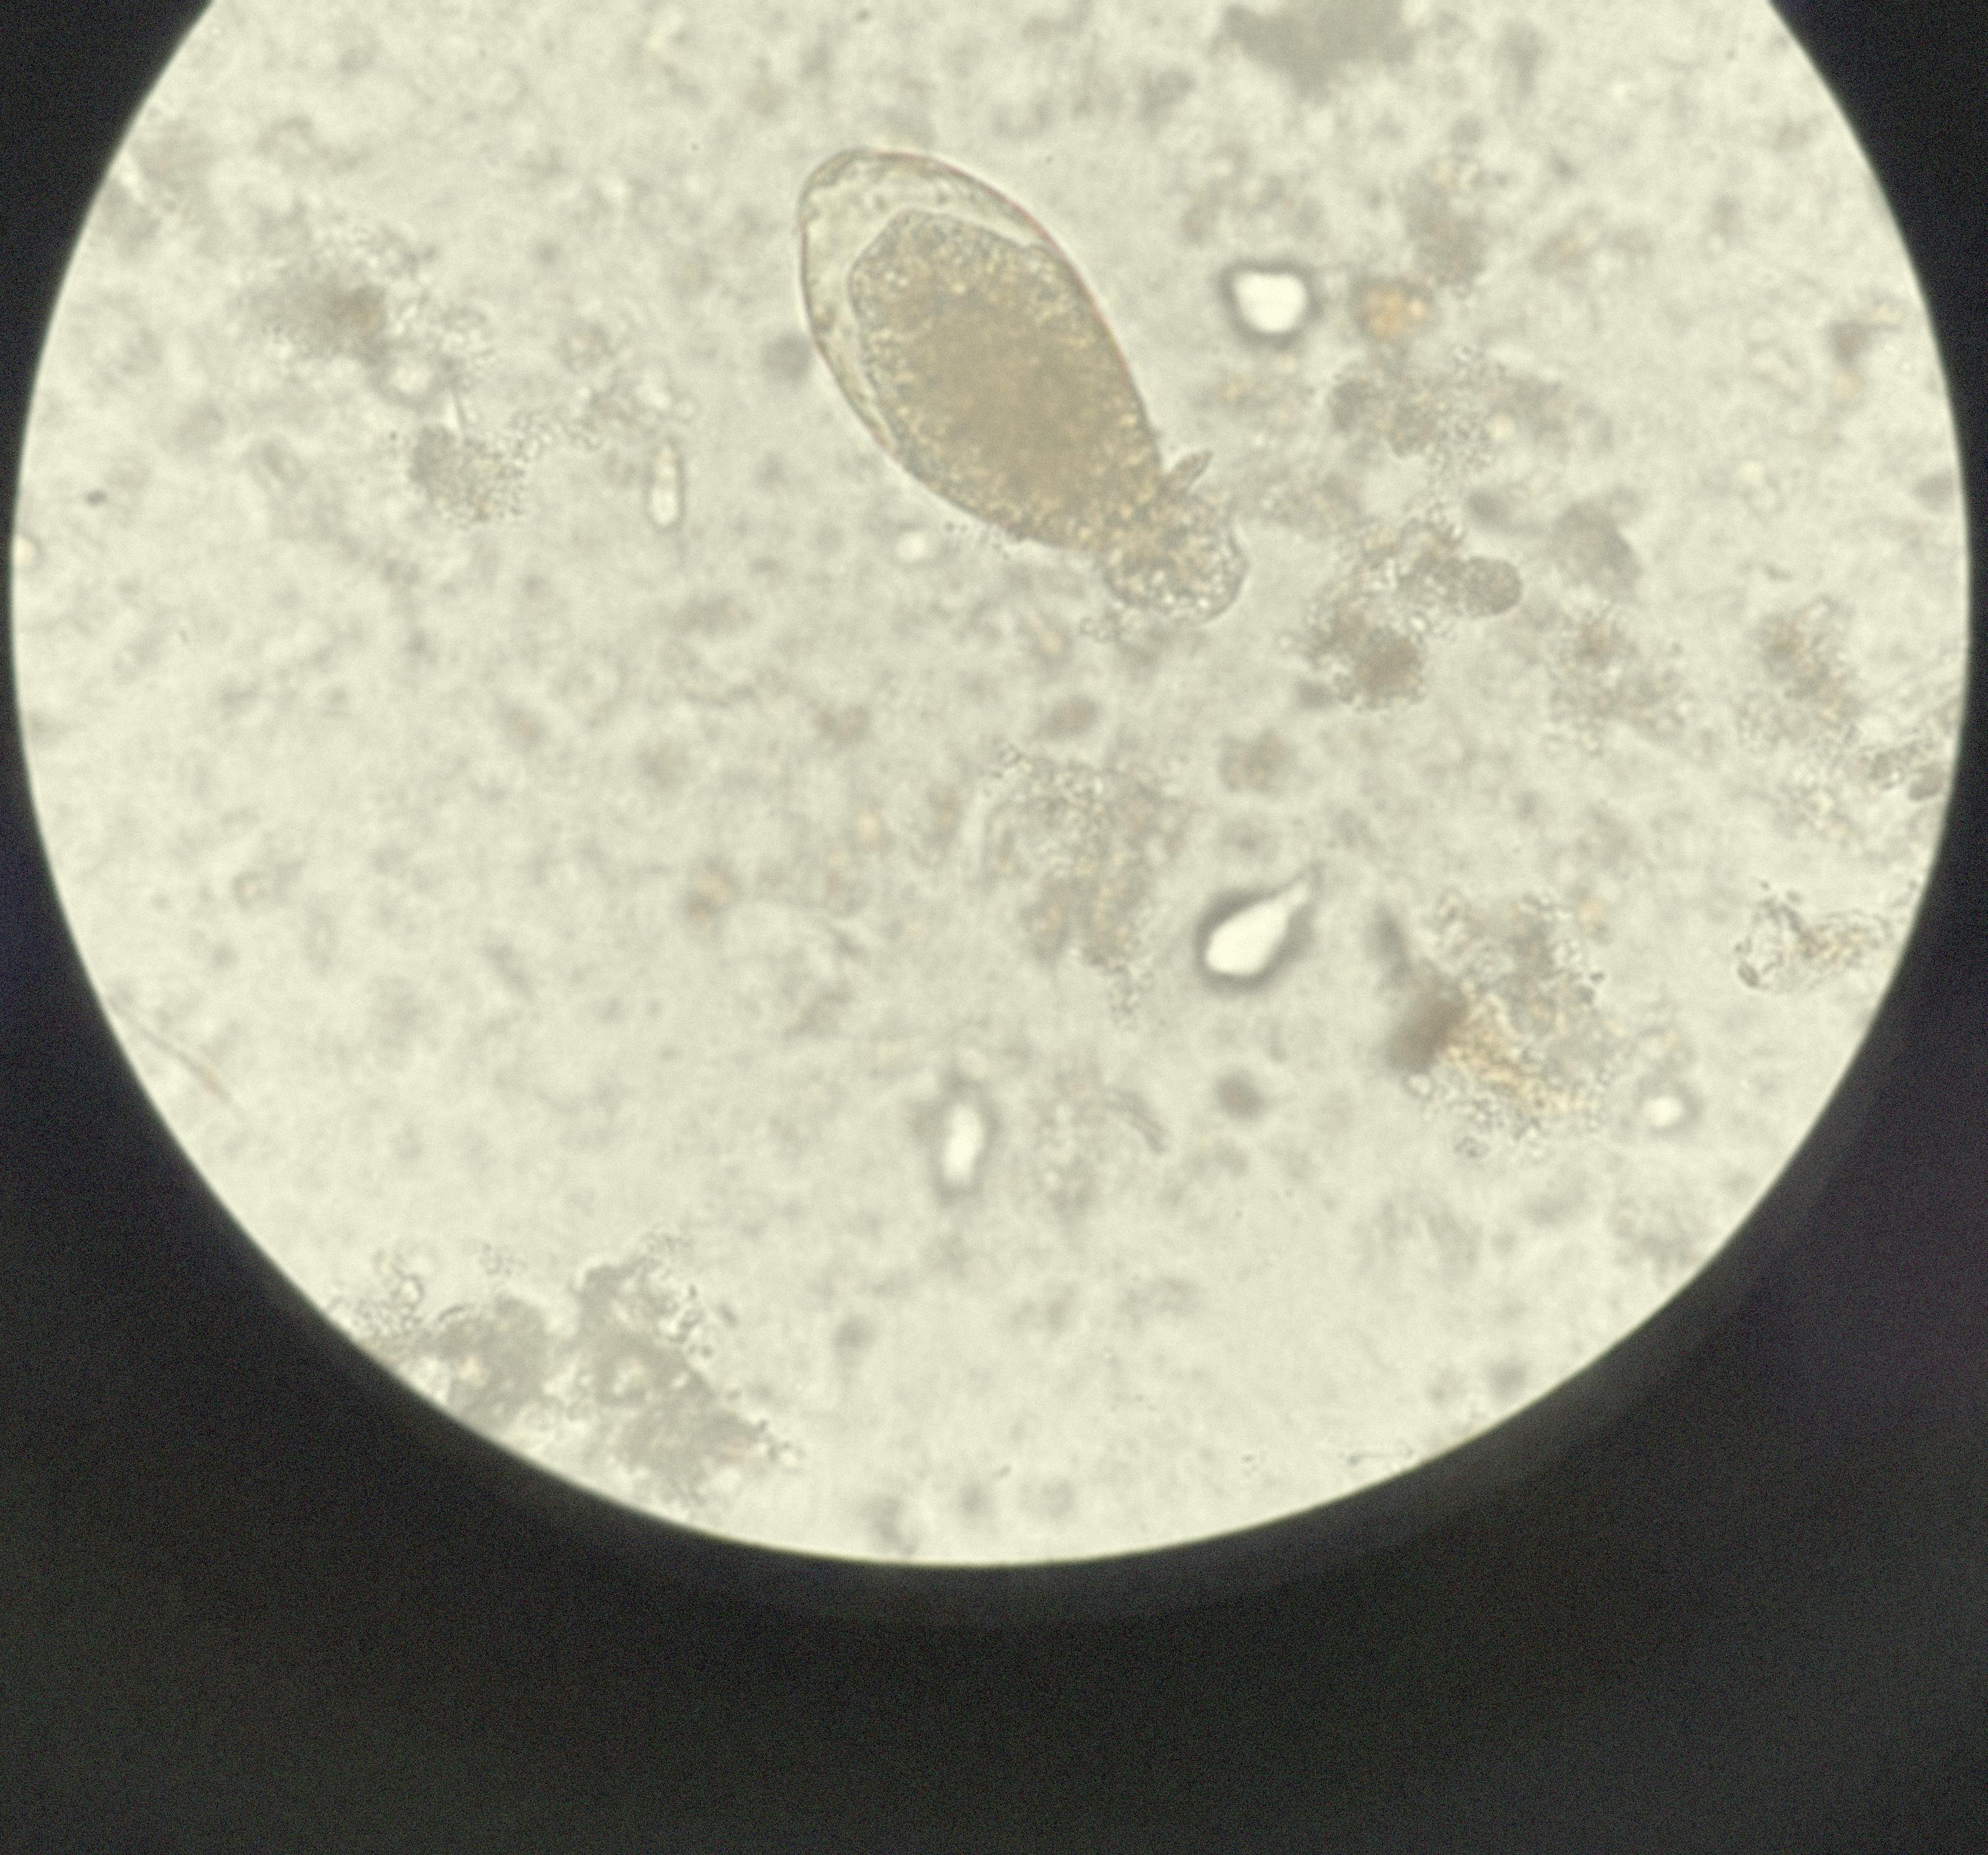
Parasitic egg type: Fasciolopsis buski